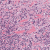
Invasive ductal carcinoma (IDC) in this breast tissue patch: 1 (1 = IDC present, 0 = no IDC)